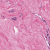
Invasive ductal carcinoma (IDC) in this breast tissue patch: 0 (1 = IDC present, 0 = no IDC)